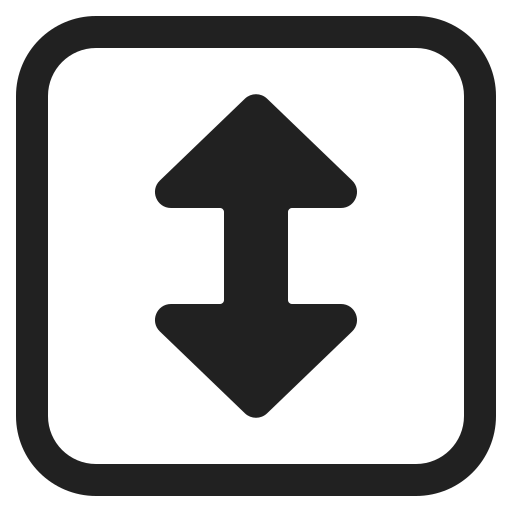
up down arrow high contrast